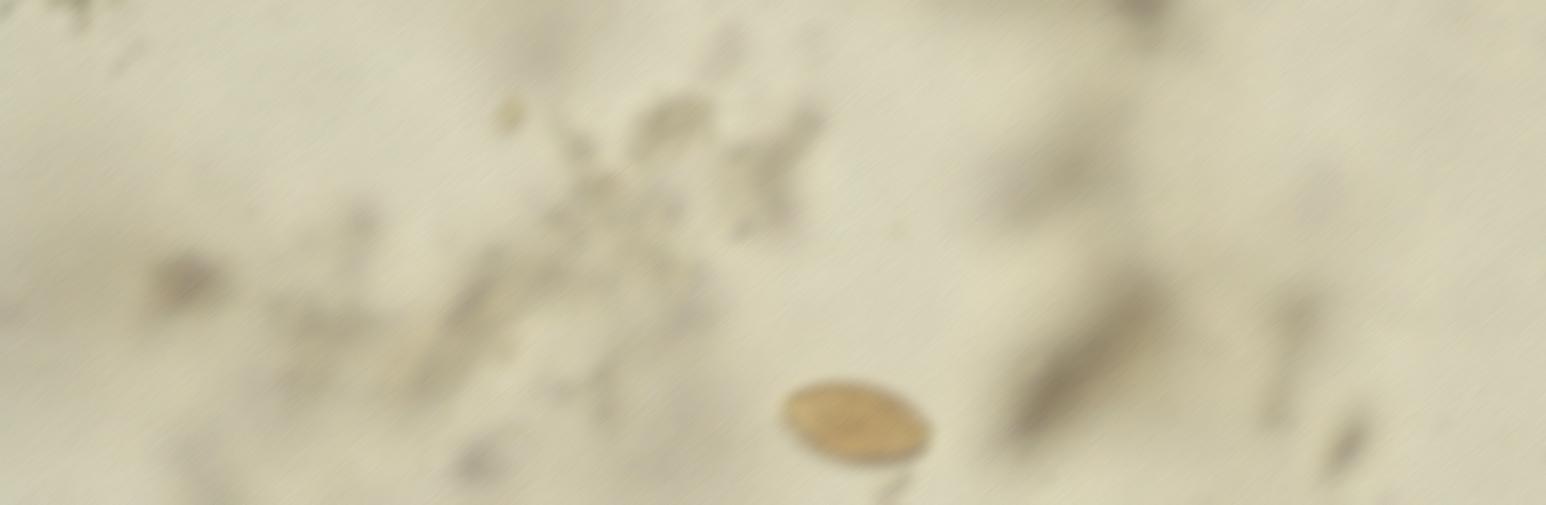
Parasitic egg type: Trichuris trichiura